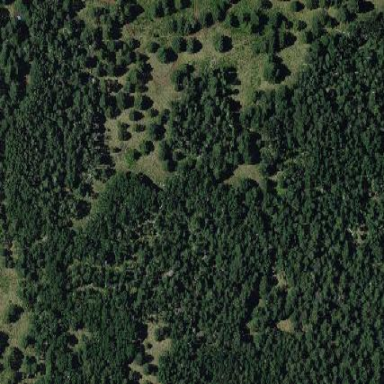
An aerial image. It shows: Deciduous woodland area.